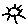
Label: sun